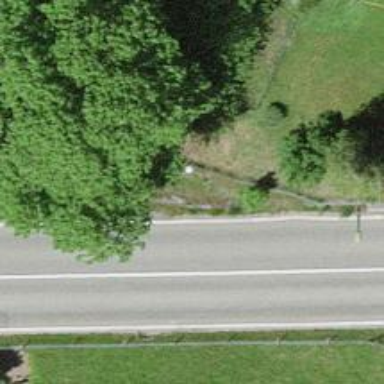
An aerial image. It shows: Cycle barrier.